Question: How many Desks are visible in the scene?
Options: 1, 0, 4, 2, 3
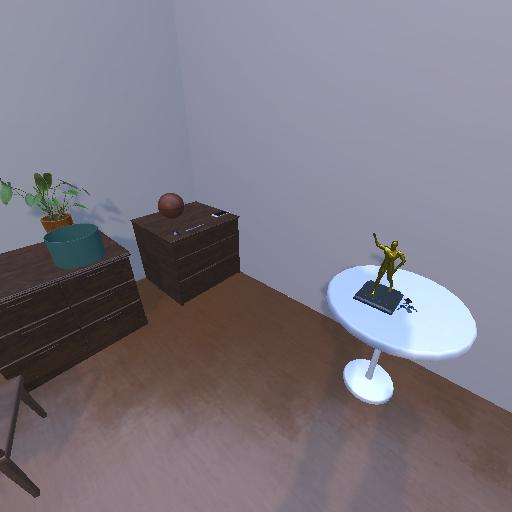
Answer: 1